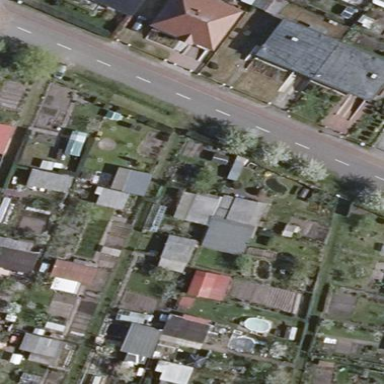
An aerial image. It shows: Plot within allotments.